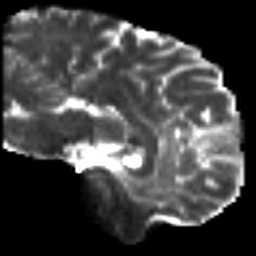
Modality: T2w
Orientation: sagittal
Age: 25
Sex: male
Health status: healthy
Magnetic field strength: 3 T
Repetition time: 8.4 s
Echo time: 0.0926 s